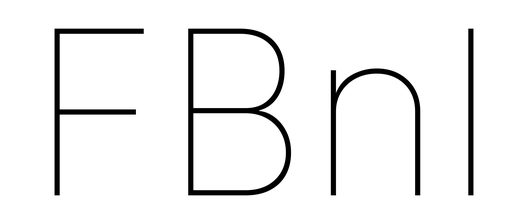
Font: Inter_Thin